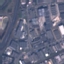
Land use / land cover: Industrial